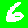
Digit: 6